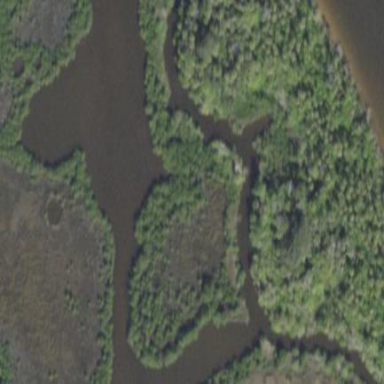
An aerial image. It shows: Wetland area.